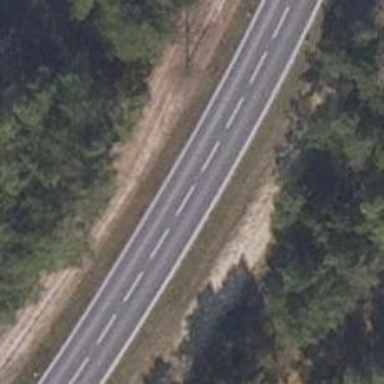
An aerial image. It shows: Secondary road.